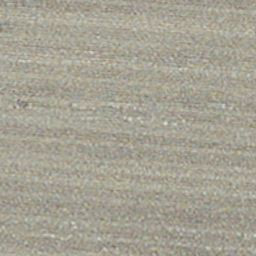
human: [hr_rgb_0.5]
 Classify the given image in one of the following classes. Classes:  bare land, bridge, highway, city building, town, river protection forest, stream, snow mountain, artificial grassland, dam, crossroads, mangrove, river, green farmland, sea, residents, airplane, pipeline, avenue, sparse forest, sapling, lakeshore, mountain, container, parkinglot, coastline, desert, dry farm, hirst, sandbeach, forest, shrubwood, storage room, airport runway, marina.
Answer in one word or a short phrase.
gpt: dry farm